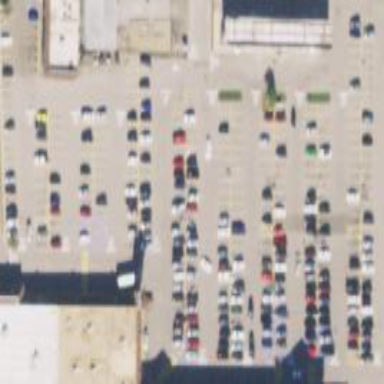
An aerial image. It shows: Parking area with surface.